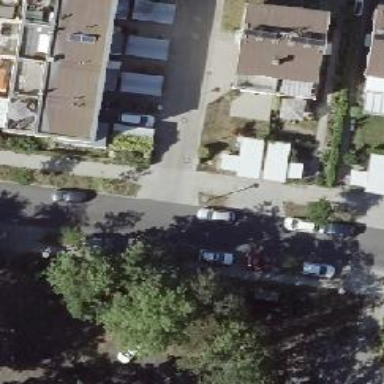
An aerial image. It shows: Residential road with asphalt surface and sidewalks on both sides. There are parallel parking lanes on both the left (on the street) and right (street side).